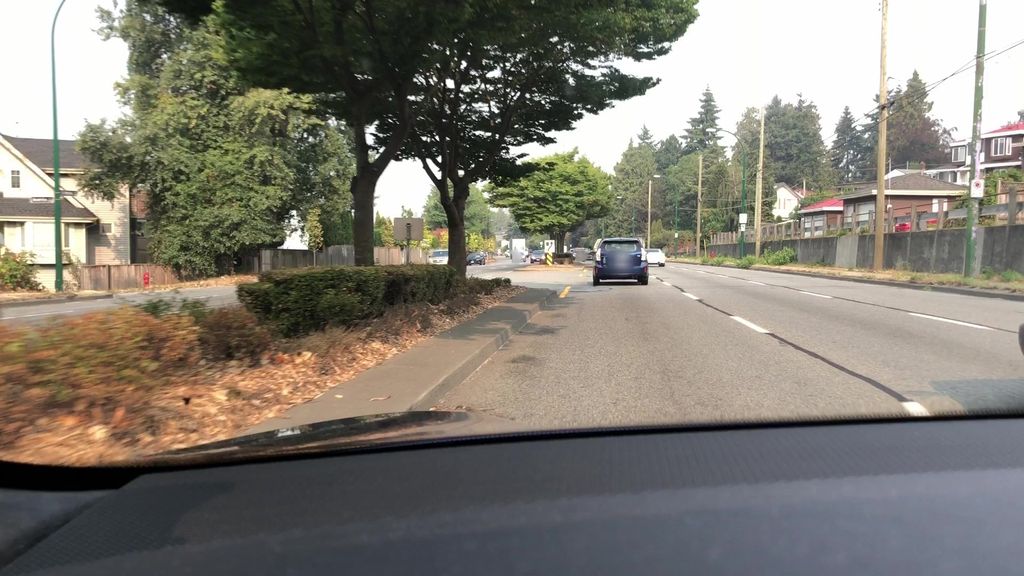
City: vancouver